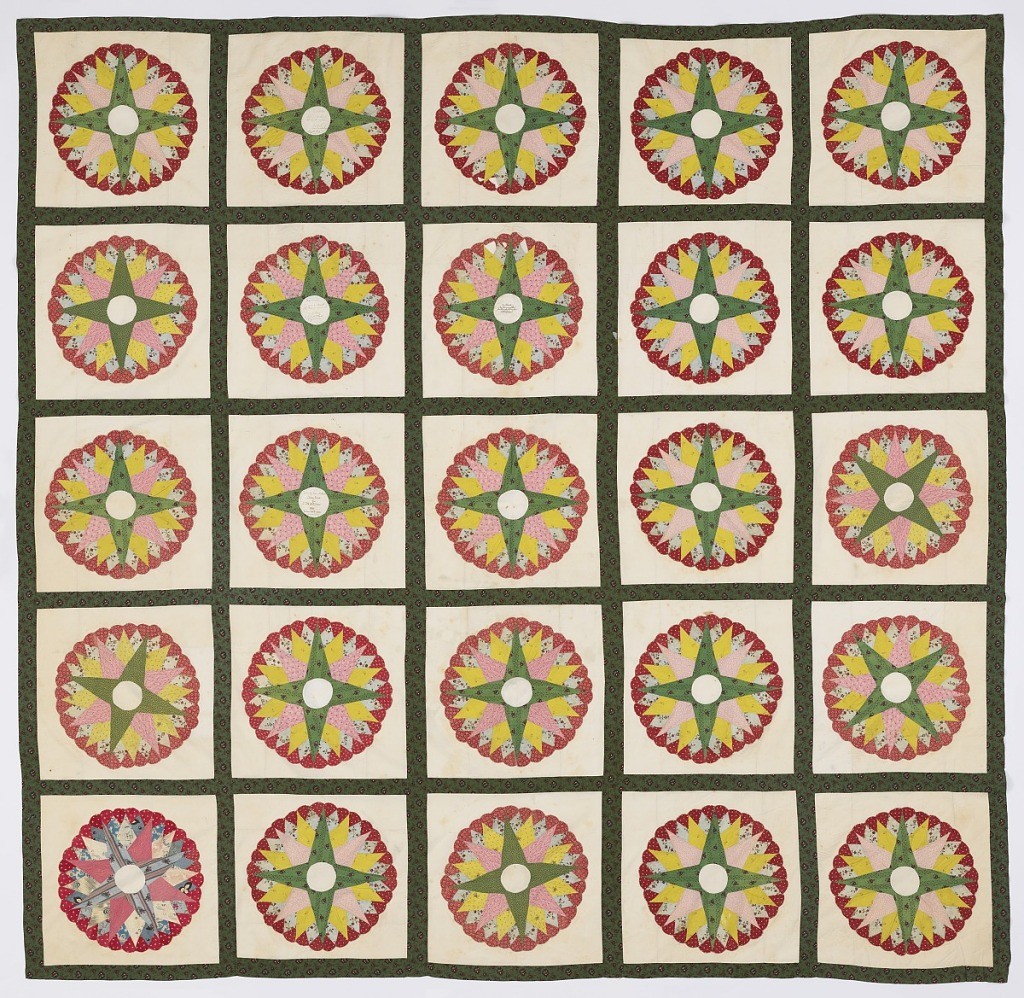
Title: Mariner's Compass
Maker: Lacy Jones, American
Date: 1845
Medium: cotton Technique: pieced and sewn patchwork of plain and roller-printed fabrics Label: pieced and sewn patchwork of plain and roller-printed cotton fabrics
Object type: Patchwork quilt top
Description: Small pieces of printed cotton in various colors patched to form a star medallion with scalloped outer edge. Each medallion set in white cotton about eighteen inches square. Twenty-five squares, each five by five inches, joined in a grid of strips of printed cotton, predominantly green. The center of each medallion plain white and several have handwritten inscriptions:

"Our mother / The First to Cherish / The last to desert us. / Wm D. Jones / Frances L. Jones / May 11, 1845."

"Made by Our Mother / Lacy Jones/ for / I.S. and M.P. Jones / 1845 / in her 64th year."

"Our Parents / May the Evening of their / lives be as the morning sun / I.P. and M.E. Jones."